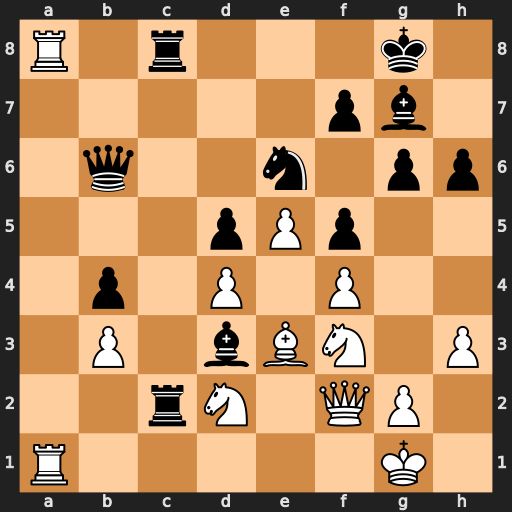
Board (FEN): R1r3k1/5pb1/1q2n1pp/3pPp2/1p1P1P2/1P1bBN1P/2rN1QP1/R5K1
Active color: w
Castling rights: -
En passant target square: -
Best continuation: Ne1 Rxa8 Rxa8+